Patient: sex F, age 57
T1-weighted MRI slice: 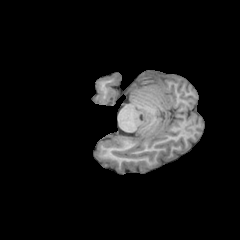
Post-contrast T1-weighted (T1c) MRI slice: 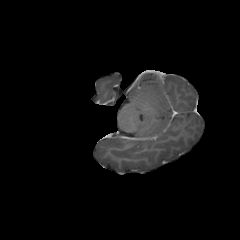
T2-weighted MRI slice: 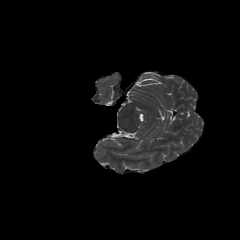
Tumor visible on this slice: no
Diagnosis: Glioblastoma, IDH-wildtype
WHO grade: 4